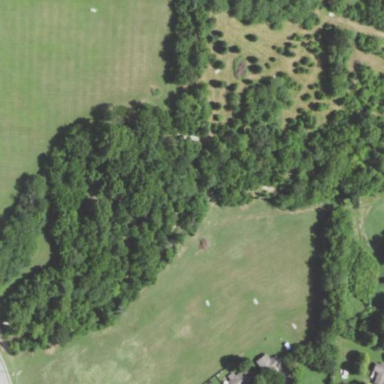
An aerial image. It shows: Disc golf course for leisure activity.